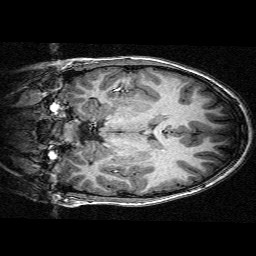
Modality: T1w
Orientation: coronal
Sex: male
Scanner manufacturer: siemens
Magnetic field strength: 3 T
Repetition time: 2.3 s
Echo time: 0.00336 s